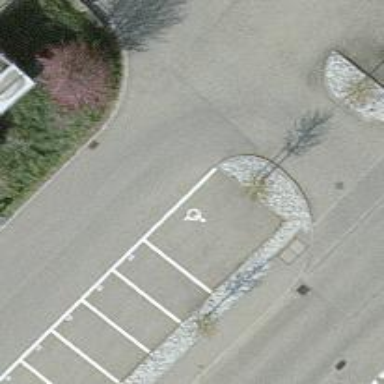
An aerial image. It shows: Designated parking space for disabled individuals.